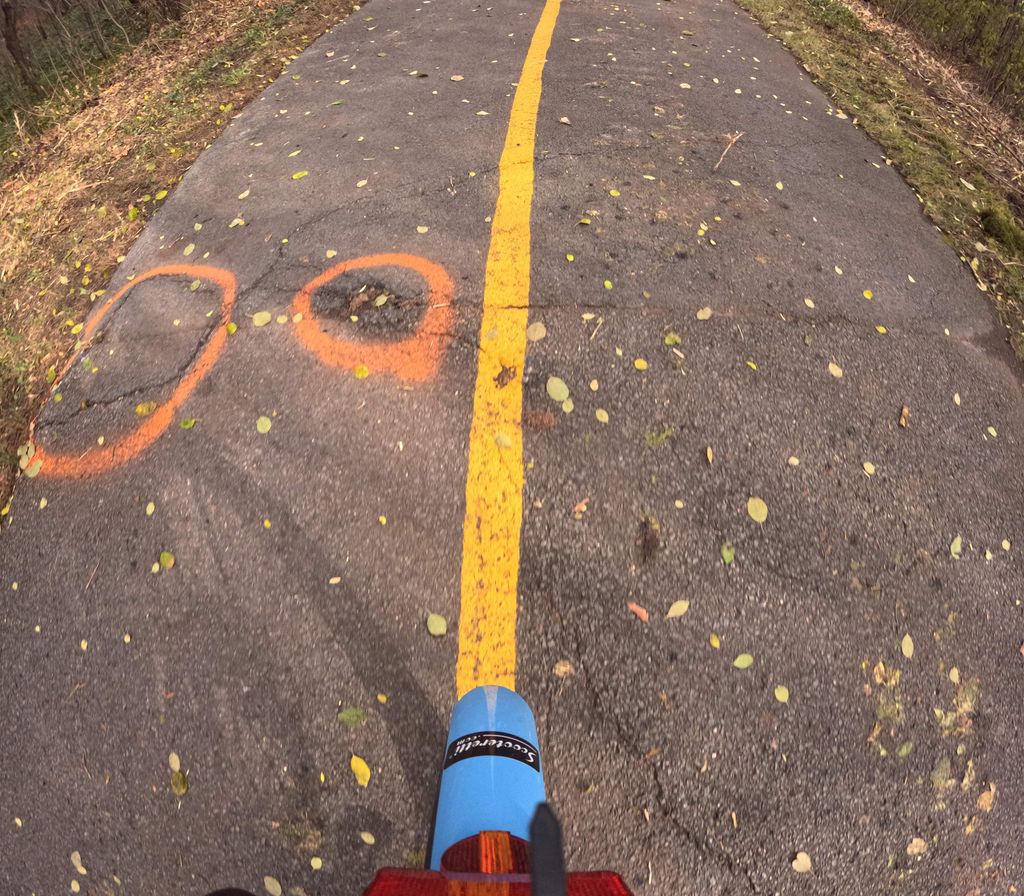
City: ottawa-gatineau